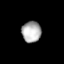
Tissue: lung
Cell type: Endothelial cells
Senescence score: 0.5889
Nuclear area (px): 401
Mean DAPI intensity: 173.599